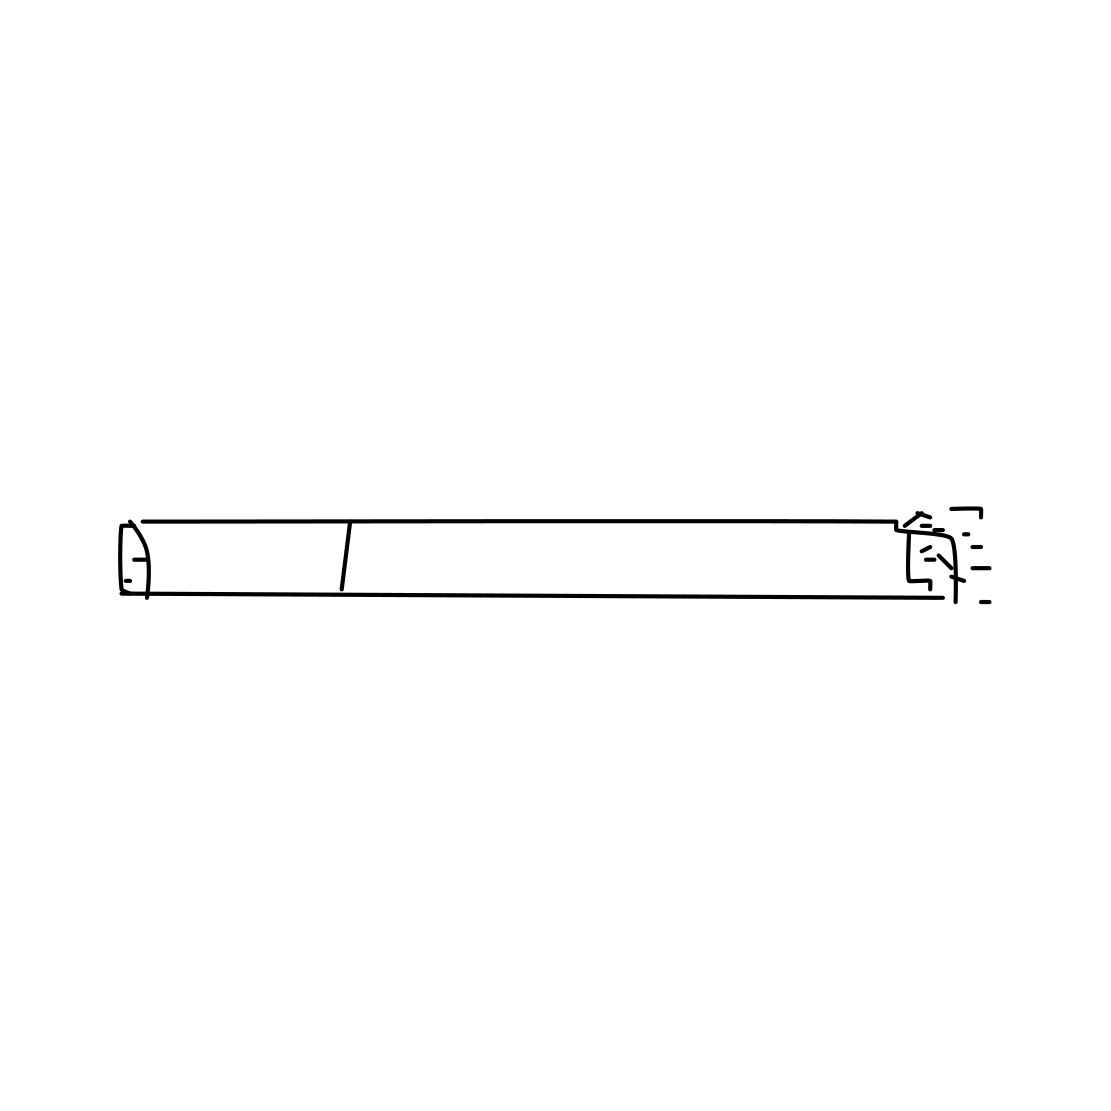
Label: cigarette